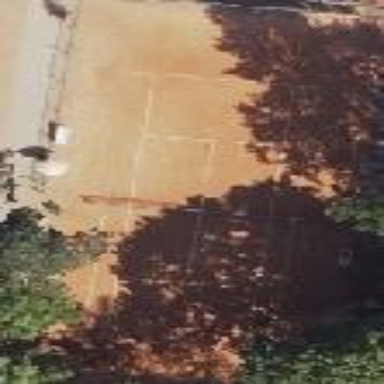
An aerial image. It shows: Clay tennis court on pitch.